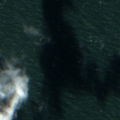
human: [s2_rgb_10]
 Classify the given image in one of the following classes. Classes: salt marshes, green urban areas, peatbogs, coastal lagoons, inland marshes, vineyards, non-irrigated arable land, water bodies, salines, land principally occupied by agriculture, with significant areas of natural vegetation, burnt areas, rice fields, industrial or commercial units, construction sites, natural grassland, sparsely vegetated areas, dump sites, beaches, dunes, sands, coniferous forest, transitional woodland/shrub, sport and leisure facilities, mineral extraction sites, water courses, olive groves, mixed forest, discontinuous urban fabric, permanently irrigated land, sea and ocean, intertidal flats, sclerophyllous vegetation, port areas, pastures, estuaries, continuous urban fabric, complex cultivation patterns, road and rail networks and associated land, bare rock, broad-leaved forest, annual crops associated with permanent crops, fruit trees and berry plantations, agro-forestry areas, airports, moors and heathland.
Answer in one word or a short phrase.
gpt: sea and ocean